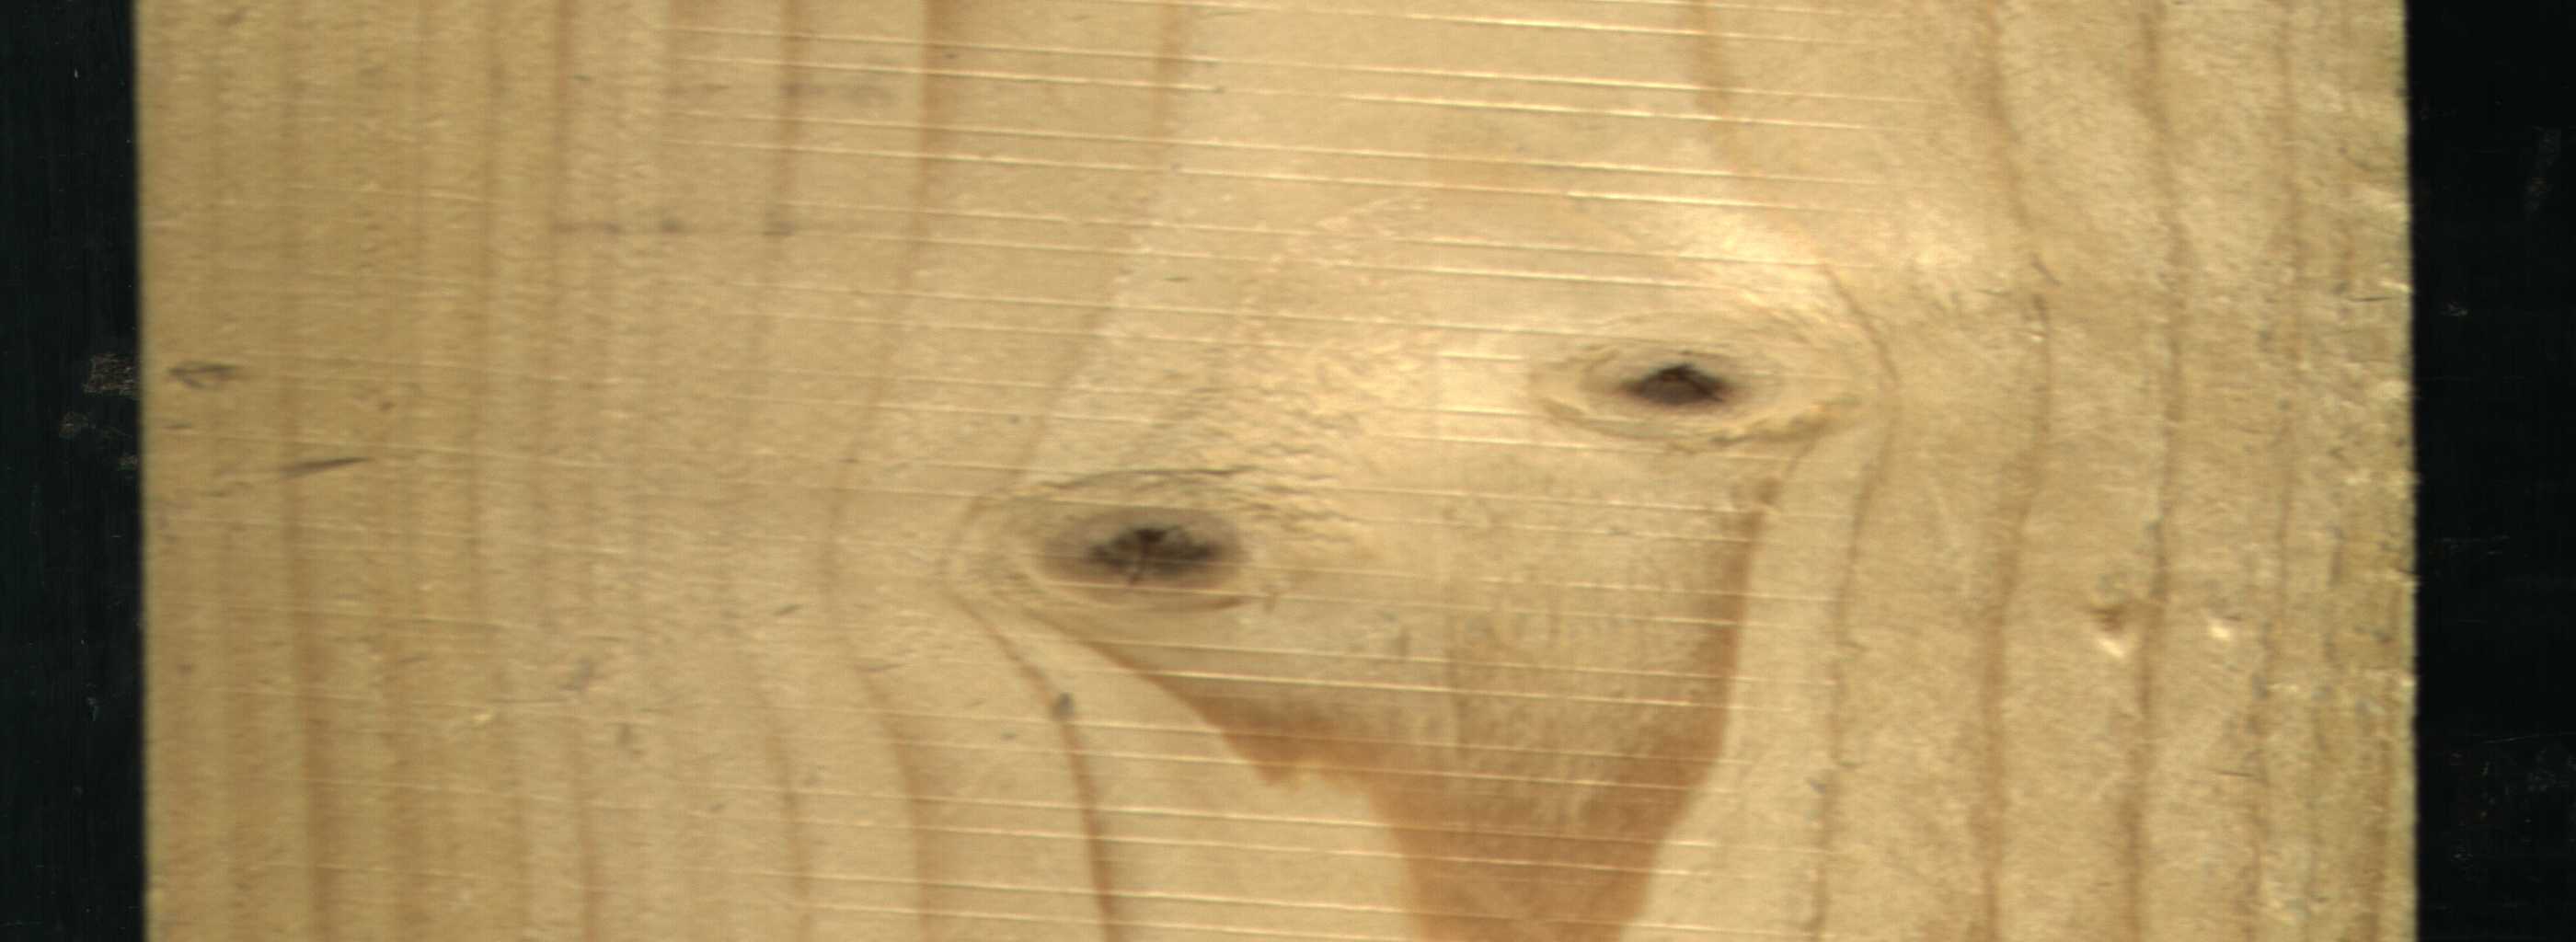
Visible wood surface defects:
Live_Knot
Live_Knot